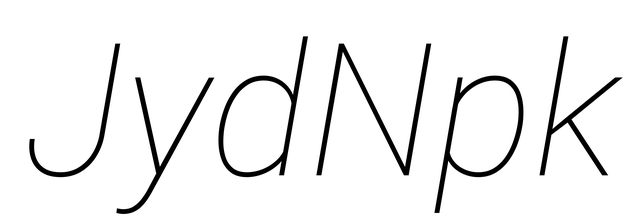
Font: Roboto-Italic_Thin_Italic